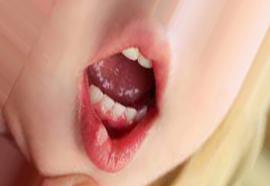
Condition: Mouth Ulcer